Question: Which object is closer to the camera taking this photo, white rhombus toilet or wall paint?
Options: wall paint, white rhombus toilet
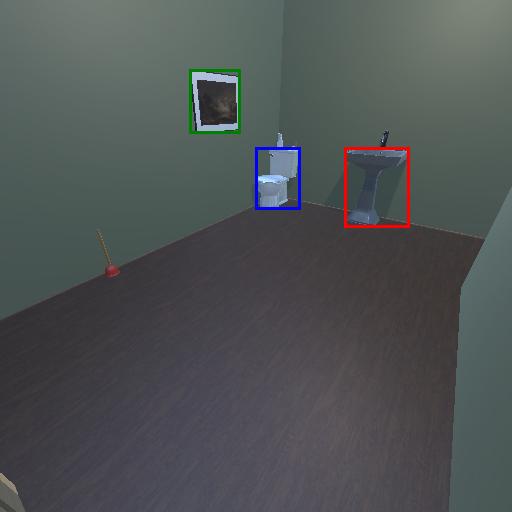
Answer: wall paint